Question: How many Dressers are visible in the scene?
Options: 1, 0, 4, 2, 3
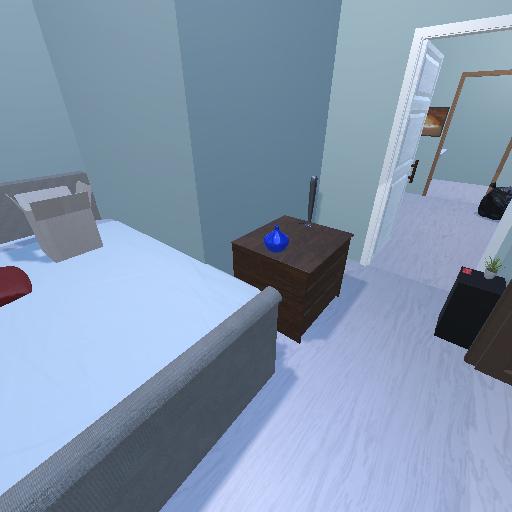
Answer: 1